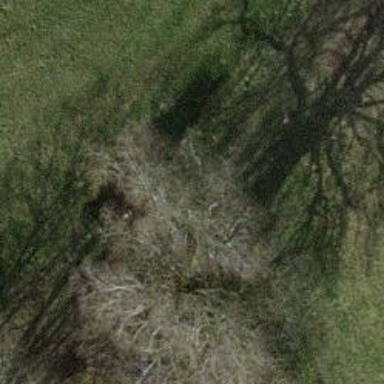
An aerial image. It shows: Wayside cross with historic significance.